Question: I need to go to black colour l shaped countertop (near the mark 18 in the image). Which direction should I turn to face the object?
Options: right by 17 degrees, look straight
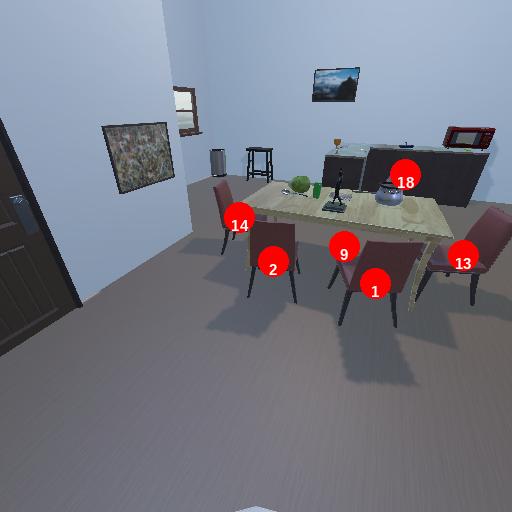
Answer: right by 17 degrees